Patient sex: M
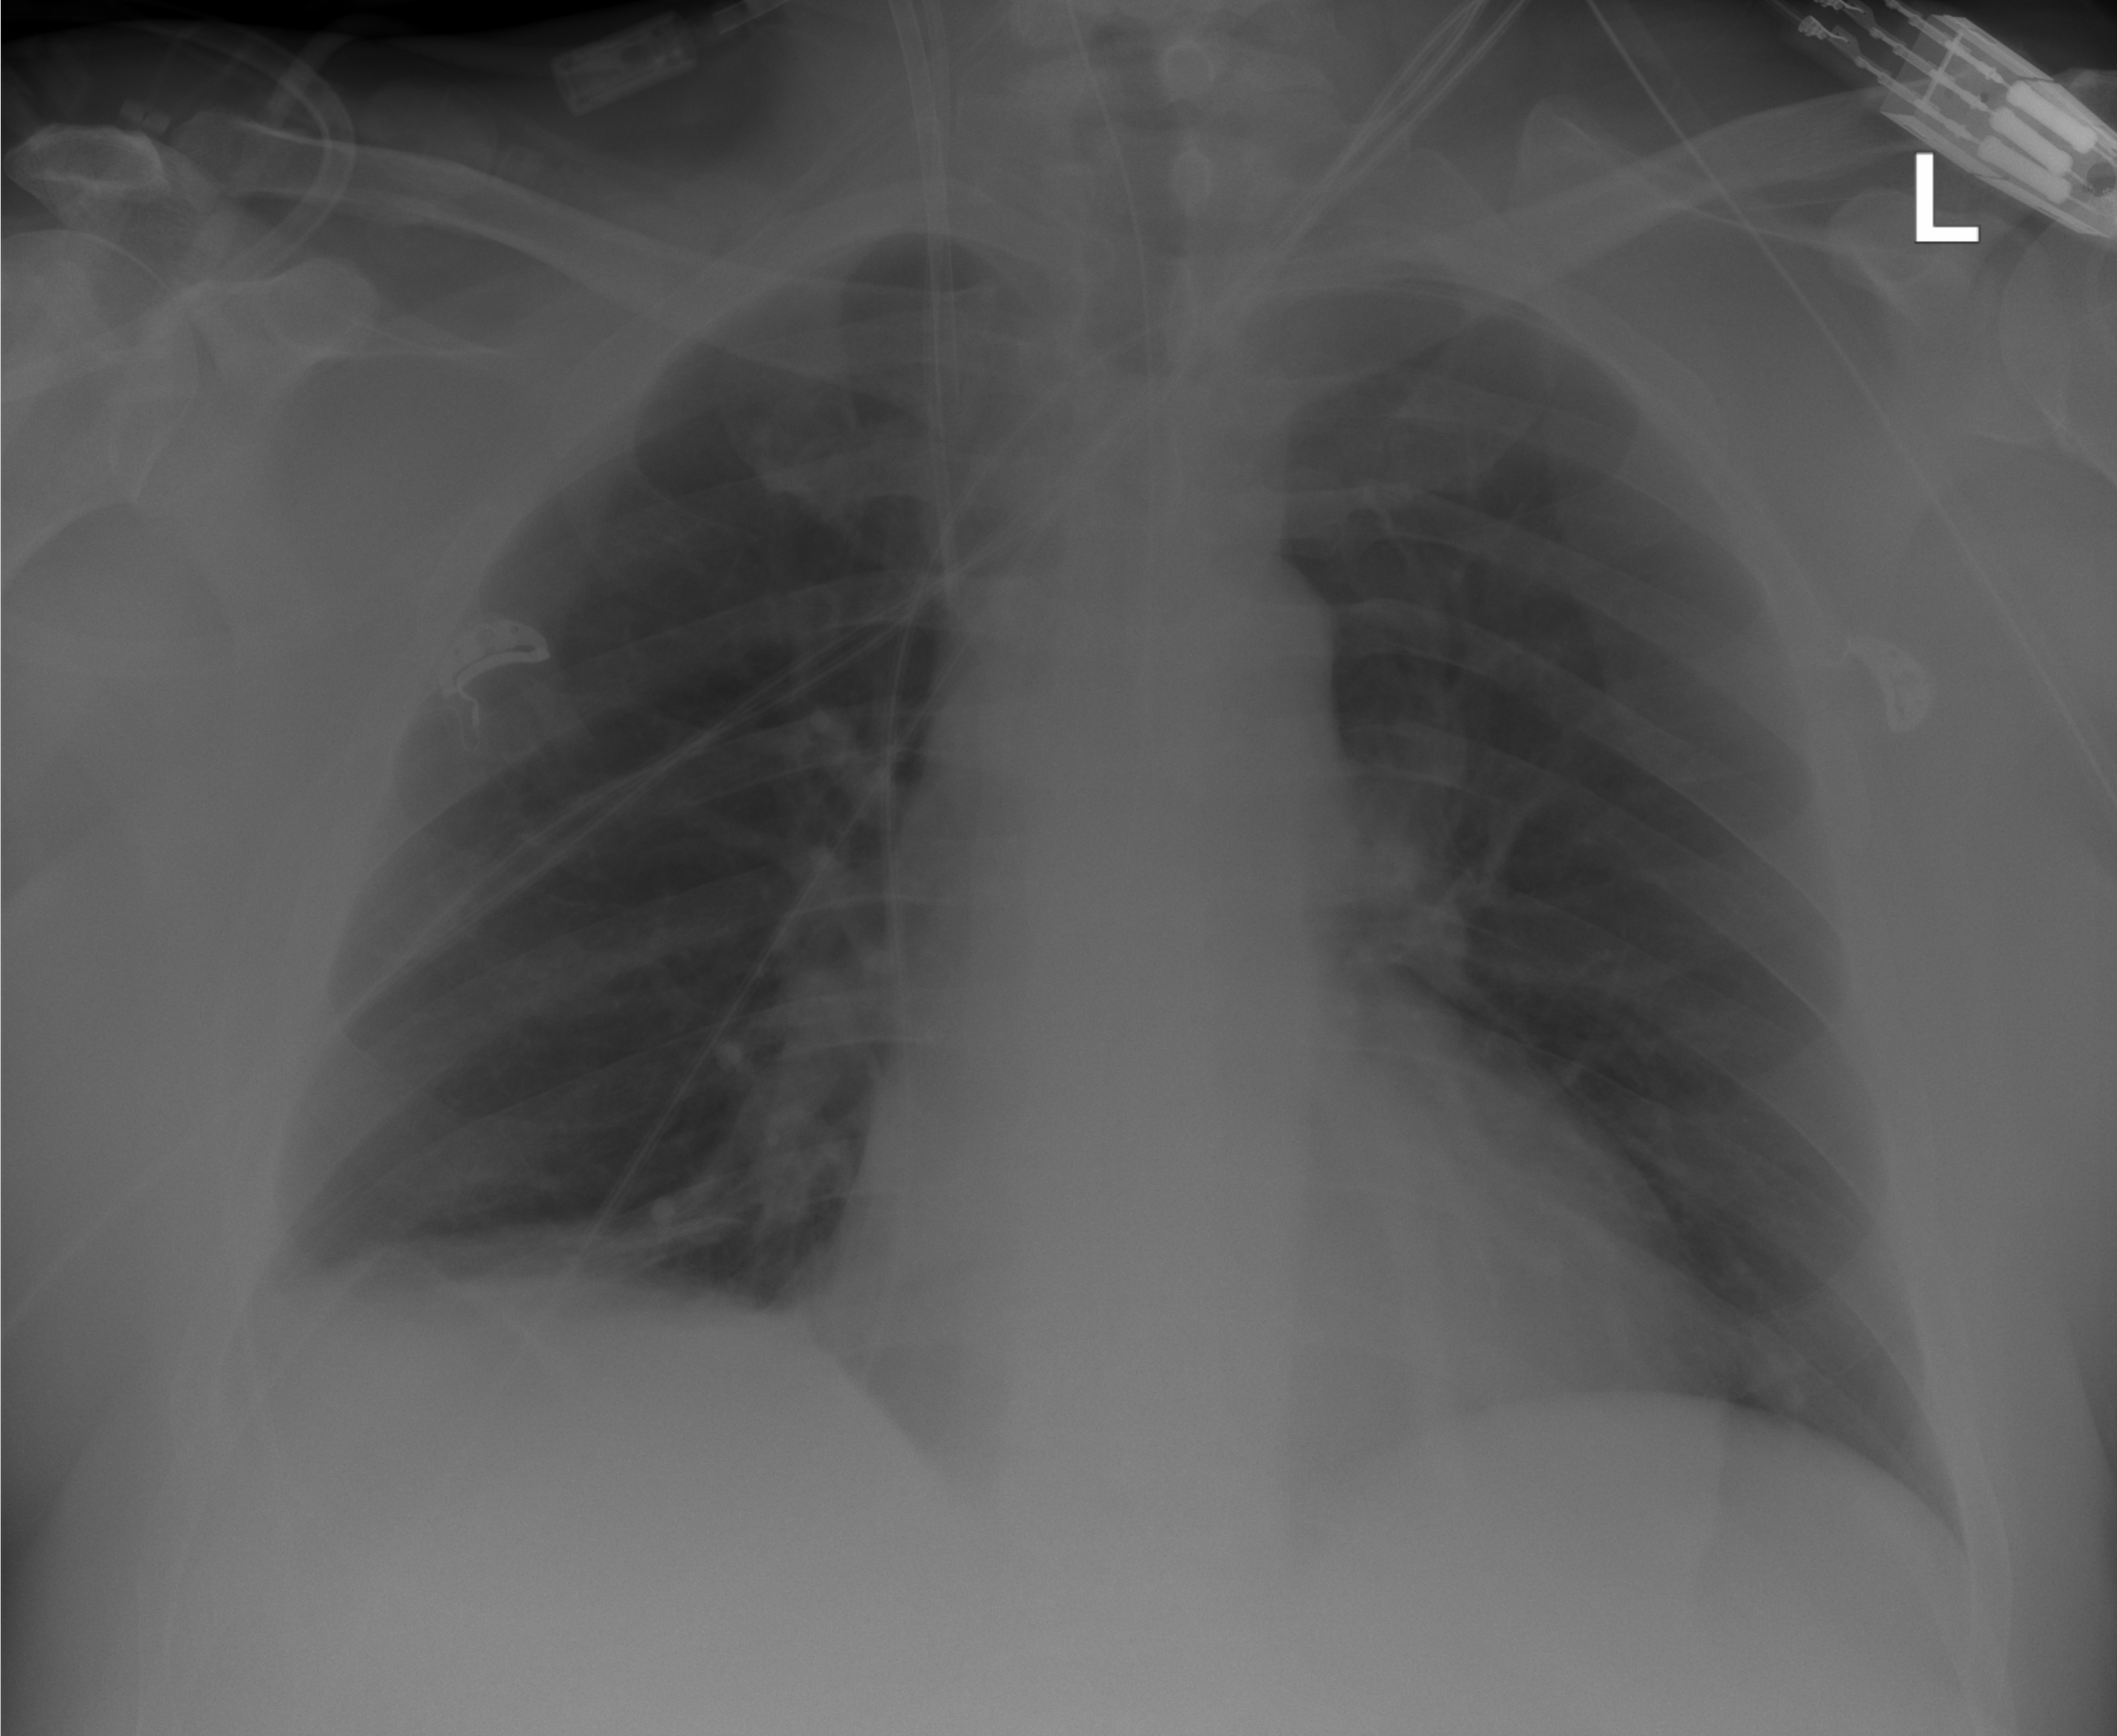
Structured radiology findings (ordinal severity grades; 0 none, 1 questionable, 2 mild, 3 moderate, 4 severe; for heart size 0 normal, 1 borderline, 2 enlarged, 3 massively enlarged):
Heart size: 0
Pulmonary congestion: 0
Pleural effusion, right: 1
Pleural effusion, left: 0
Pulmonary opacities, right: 0
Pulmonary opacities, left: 0
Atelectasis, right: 2
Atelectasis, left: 0